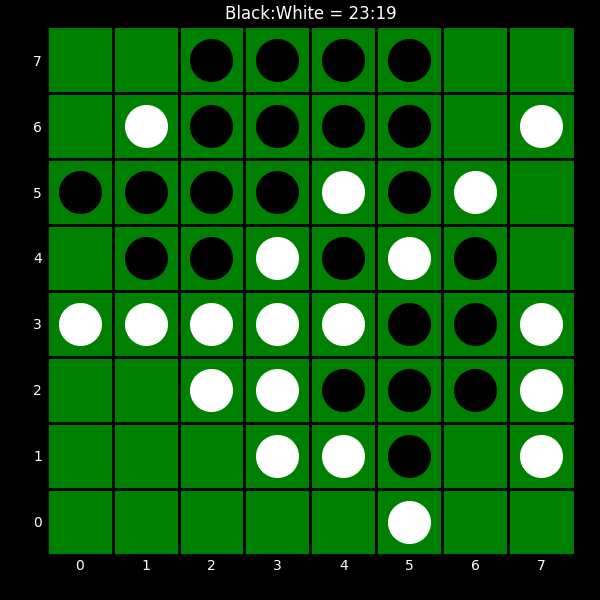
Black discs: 23
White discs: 19